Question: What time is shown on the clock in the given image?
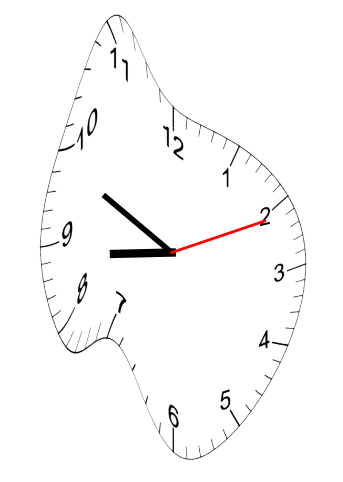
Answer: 08:49:11